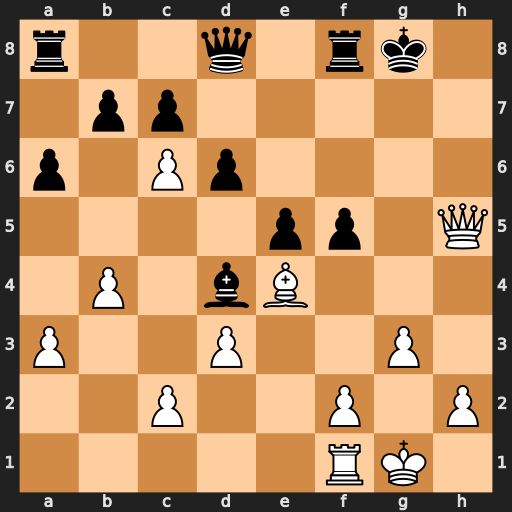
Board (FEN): r2q1rk1/1pp5/p1Pp4/4pp1Q/1P1bB3/P2P2P1/2P2P1P/5RK1
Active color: w
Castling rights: -
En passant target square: -
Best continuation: Qg6+ Kh8 Qh6+